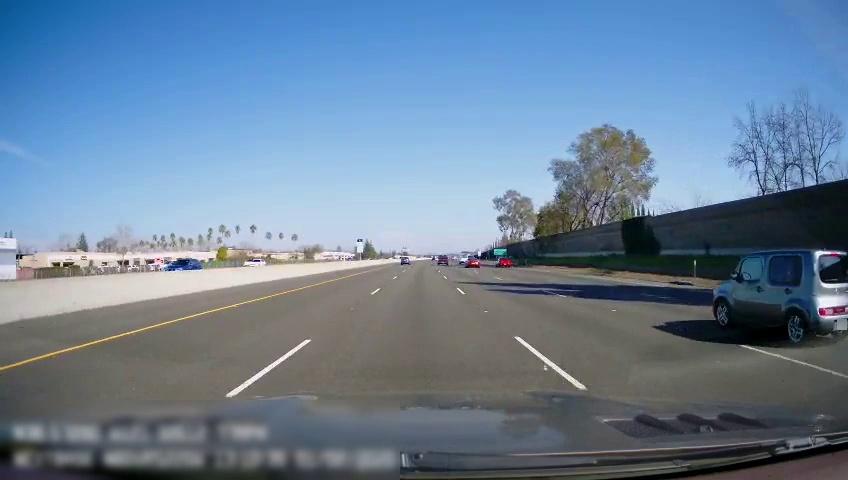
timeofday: Day
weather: Sunny
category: Drivable Space
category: Vehicles | SUV
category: Vehicles | Car
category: Vehicles | Car
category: Vehicles | Car
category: Vehicles | Van
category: Vehicles | Car
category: Vehicles | Car
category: Lanes | Alternate Lane
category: Lanes | Current Lane
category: Lanes | Current Lane
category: Lanes | Alternate Lane
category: Lanes | Alternate Lane
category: Lanes | Alternate Lane
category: Traffic | Signs
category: Traffic | Signs